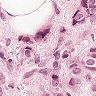
Metastatic tissue present: yes